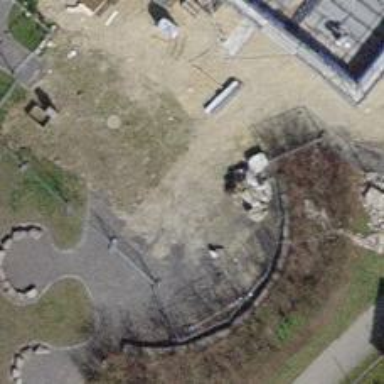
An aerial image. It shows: Playground area for leisure activities on the land.